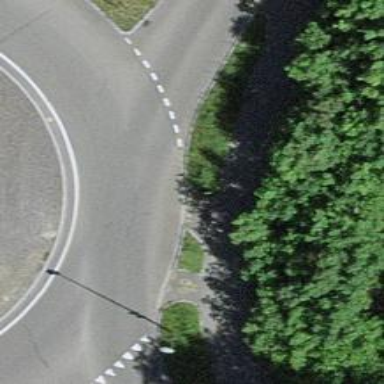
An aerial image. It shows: Asphalt cycleway.